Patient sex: F
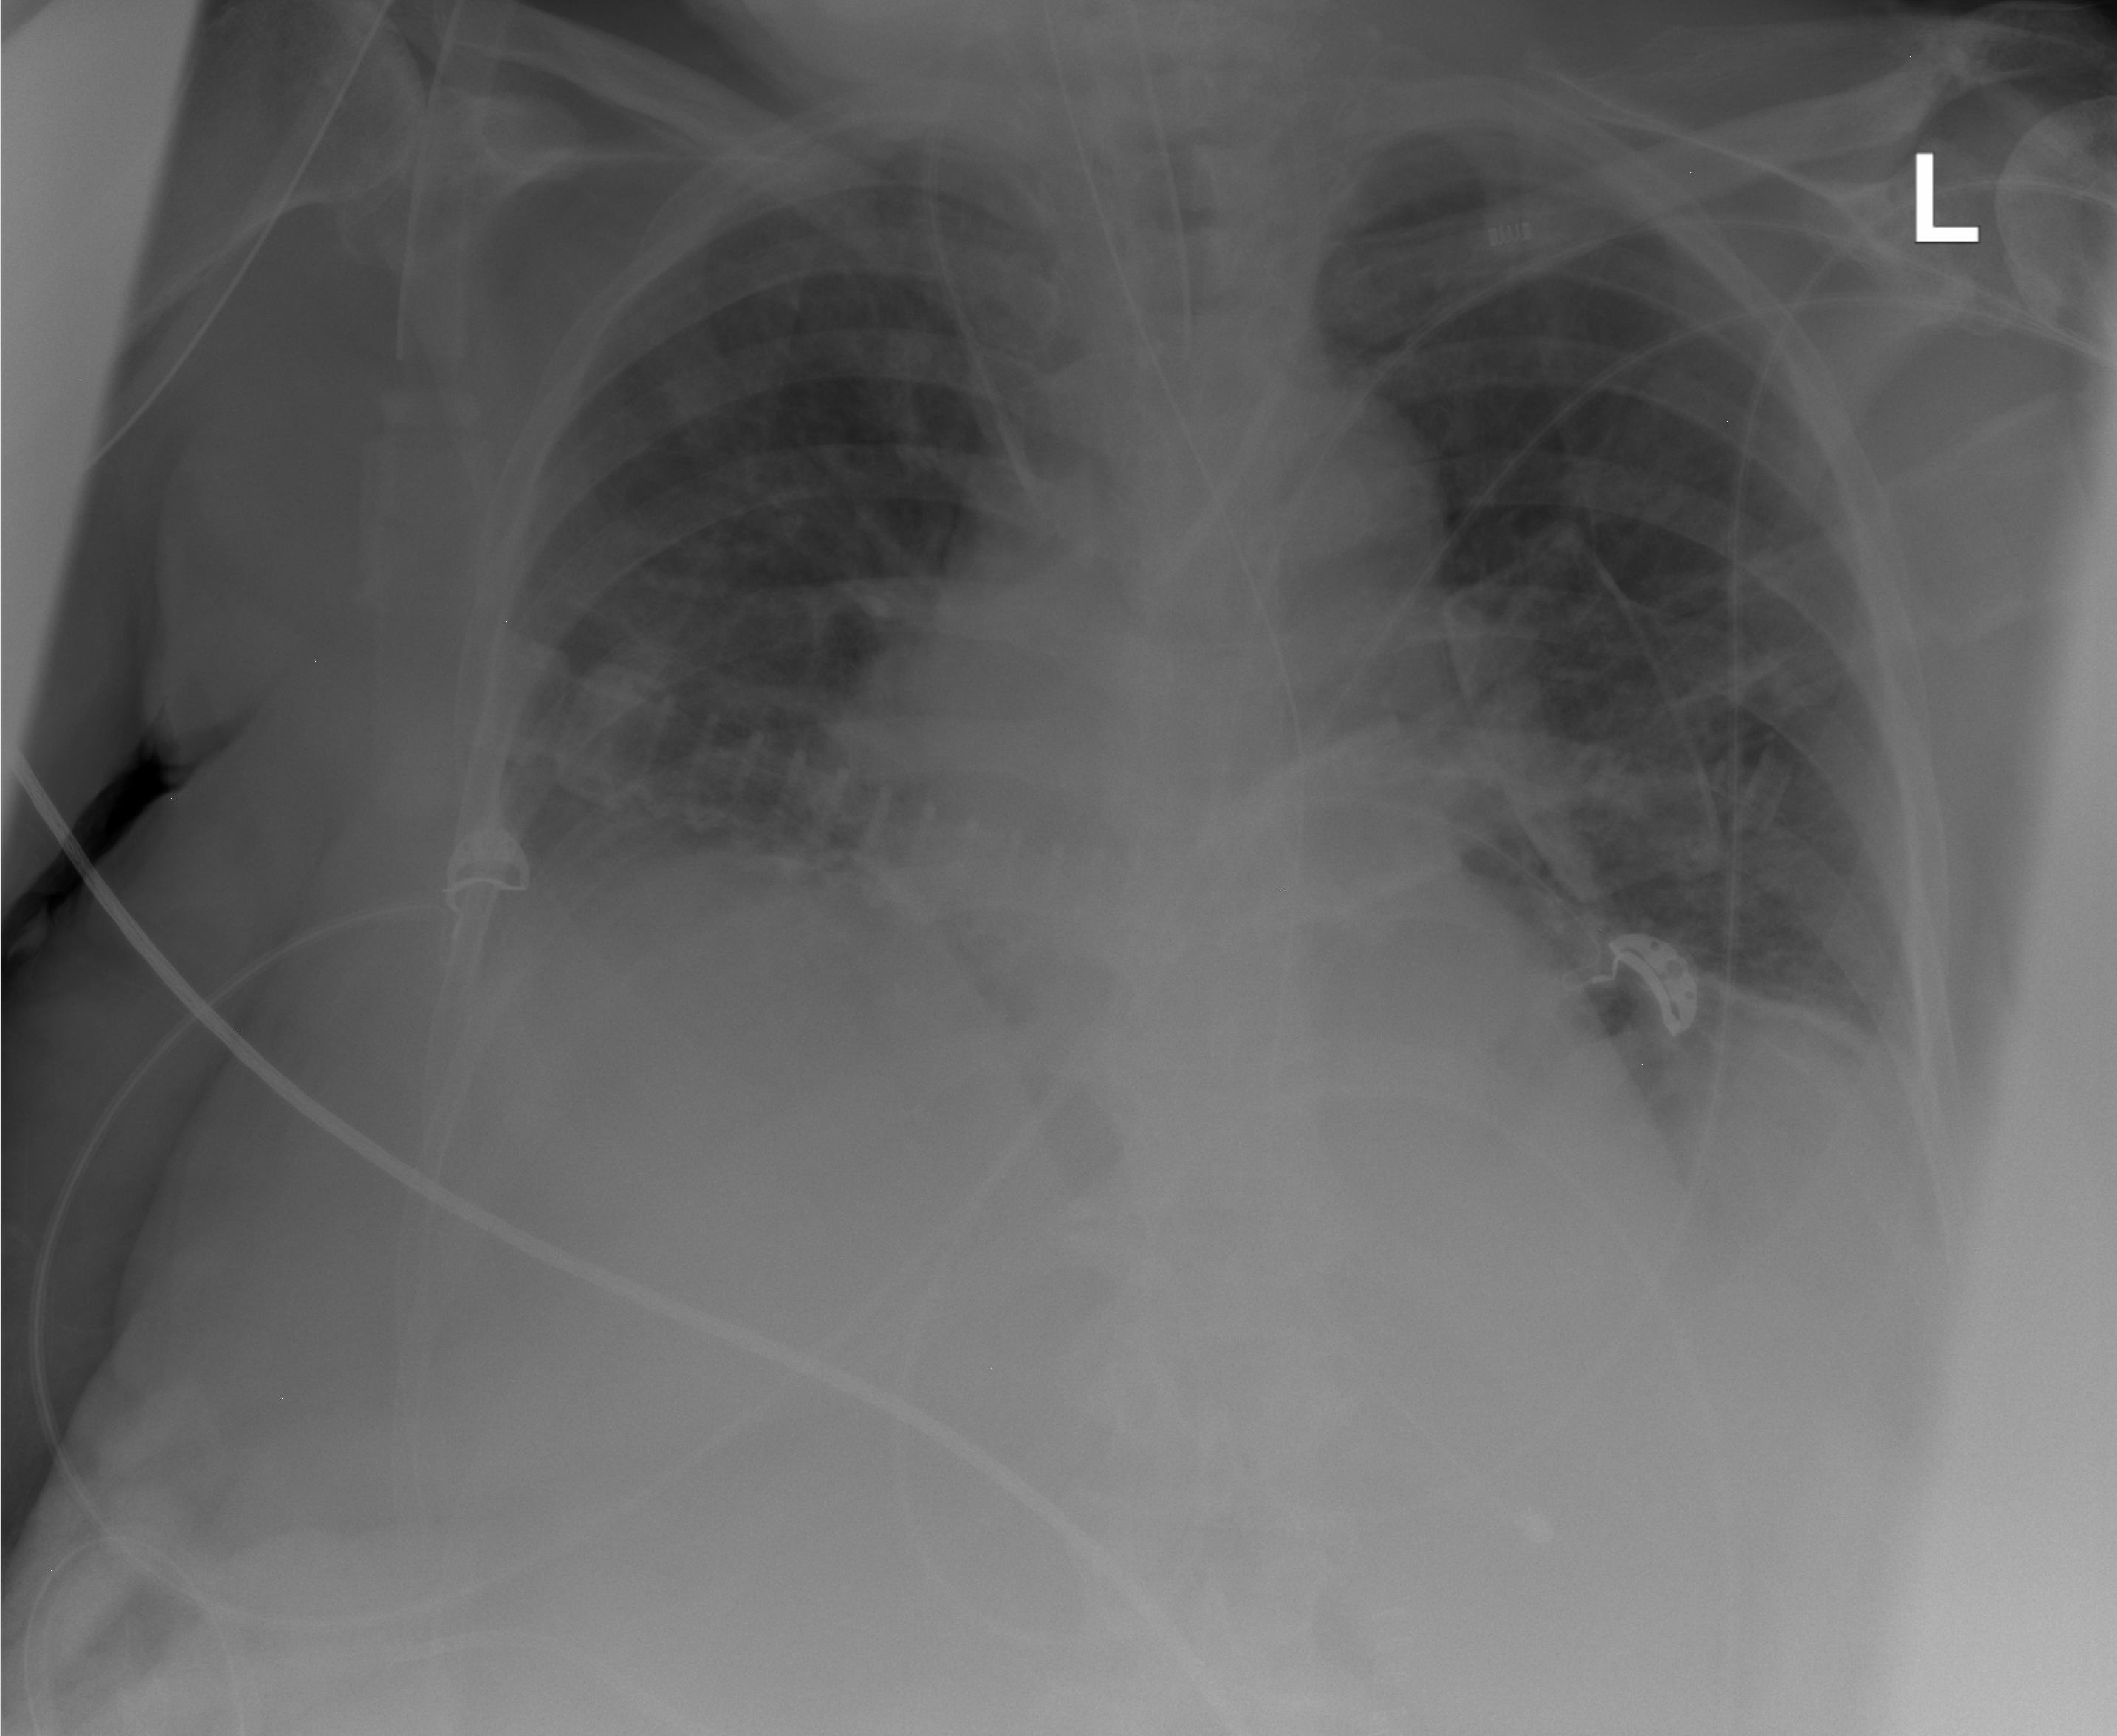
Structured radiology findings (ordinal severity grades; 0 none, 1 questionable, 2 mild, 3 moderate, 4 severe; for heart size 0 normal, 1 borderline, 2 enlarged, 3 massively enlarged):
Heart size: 0
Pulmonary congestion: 0
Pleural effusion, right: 0
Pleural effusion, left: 0
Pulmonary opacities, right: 0
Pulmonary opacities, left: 0
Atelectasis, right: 1
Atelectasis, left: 1